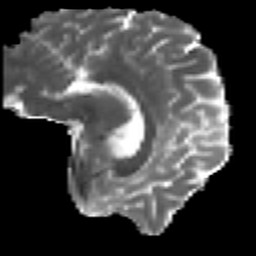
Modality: MD
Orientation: sagittal
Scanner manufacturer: ge
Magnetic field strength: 3 T
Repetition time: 7.98 s
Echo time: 0.0701 s